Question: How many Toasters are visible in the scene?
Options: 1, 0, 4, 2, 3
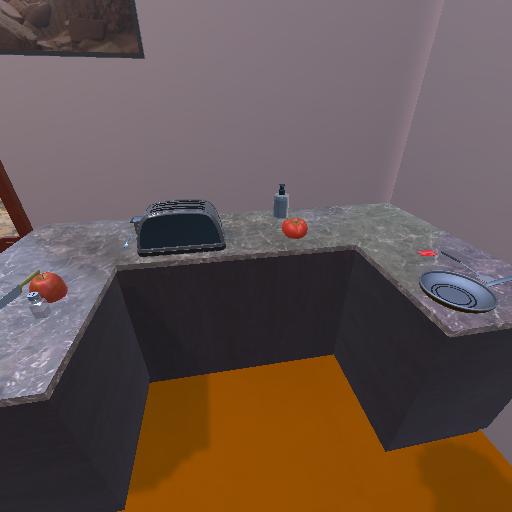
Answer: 1